The image is an STFT spectrogram (time versus frequency) of a rolling-element bearing's vibration signal. Diagnose the bearing from this image, choosing from: normal, inner_race, outer_race, ball.
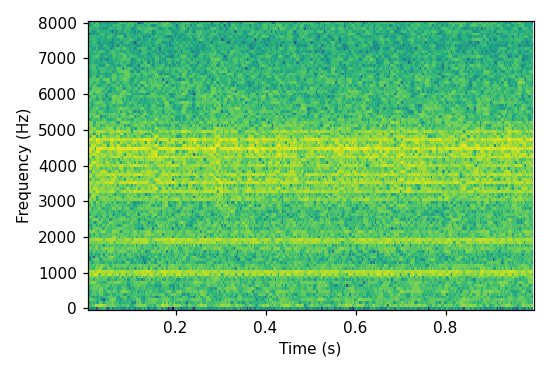
Answer: outer_race